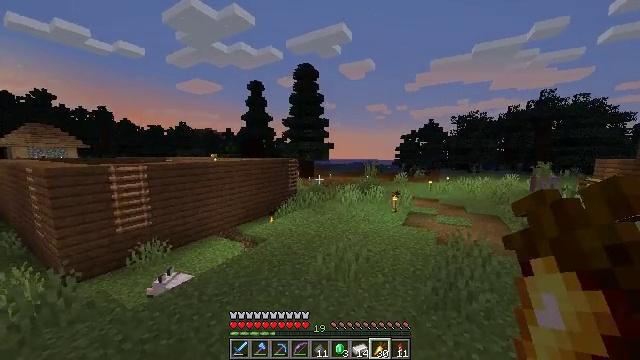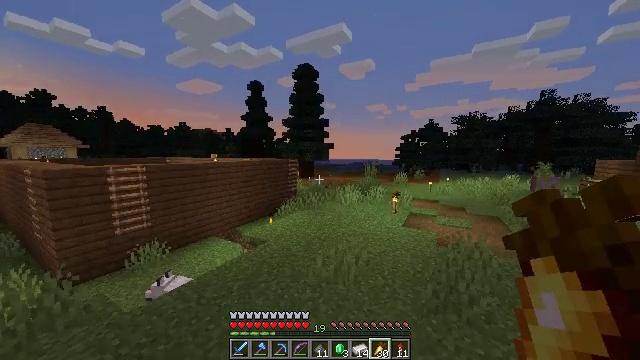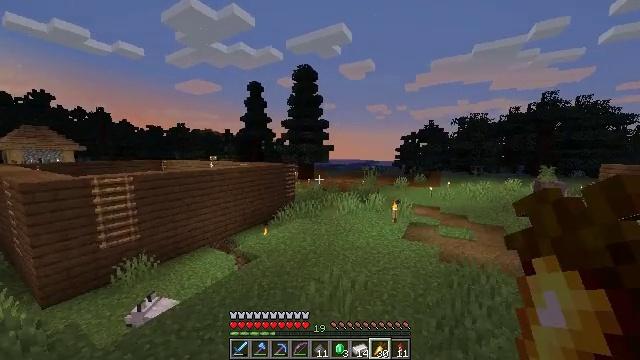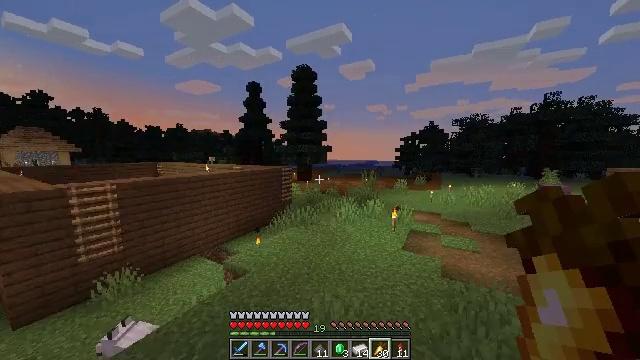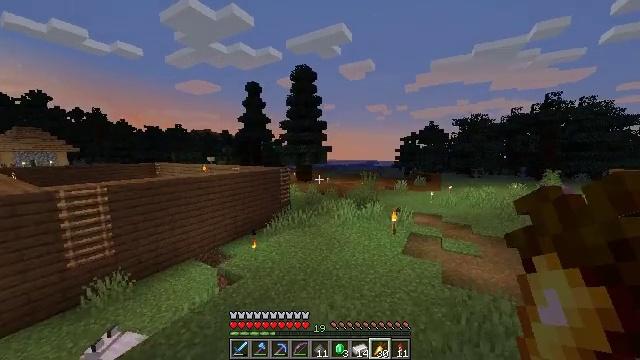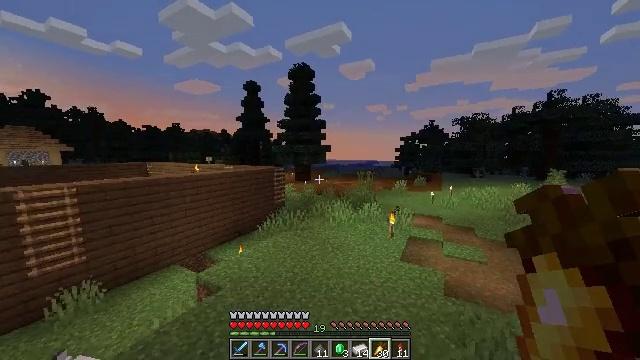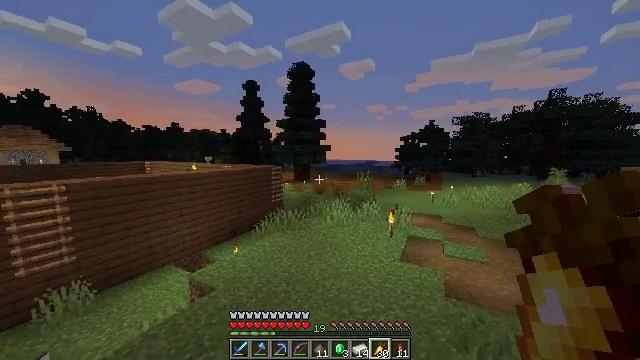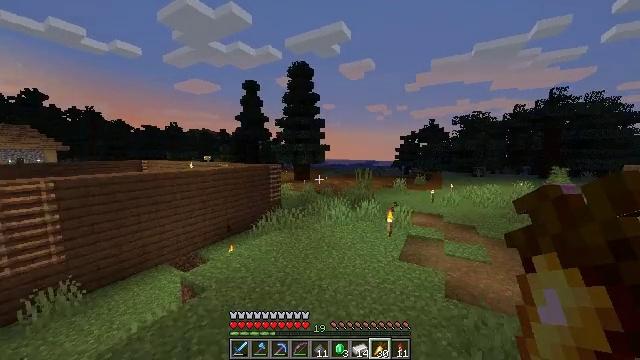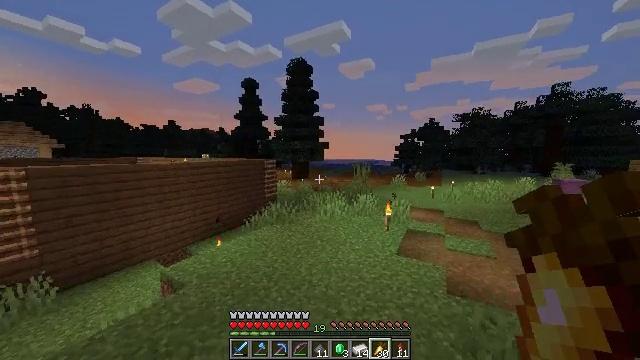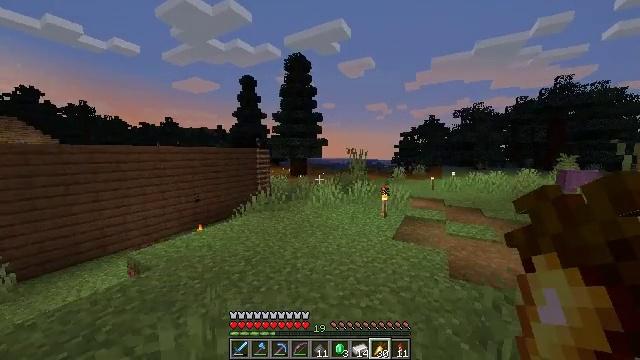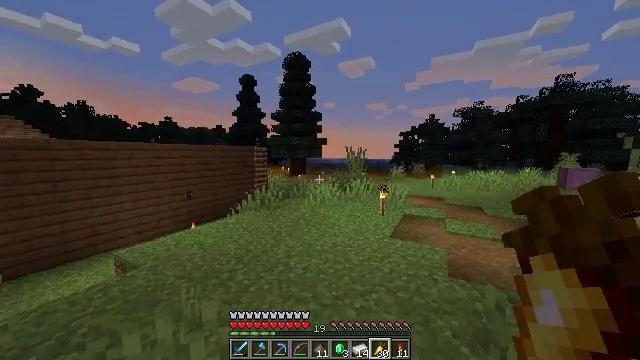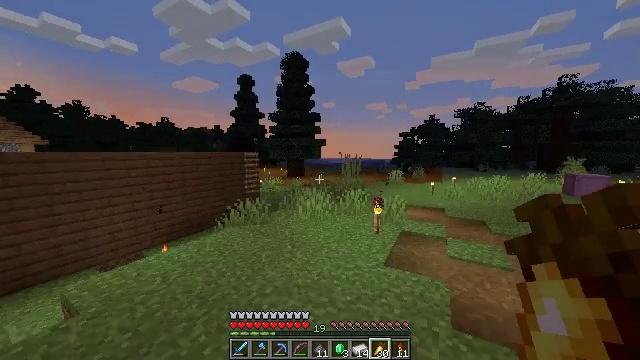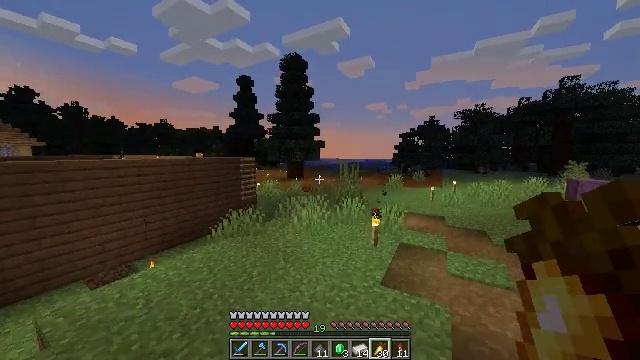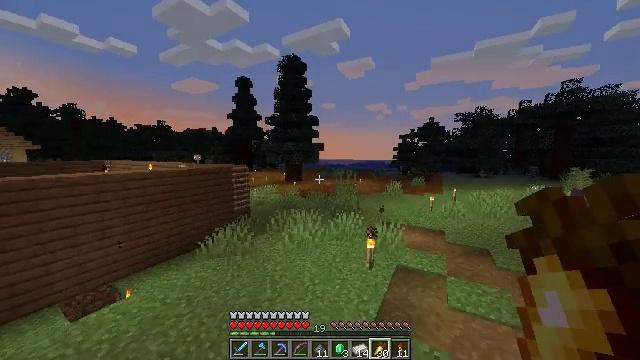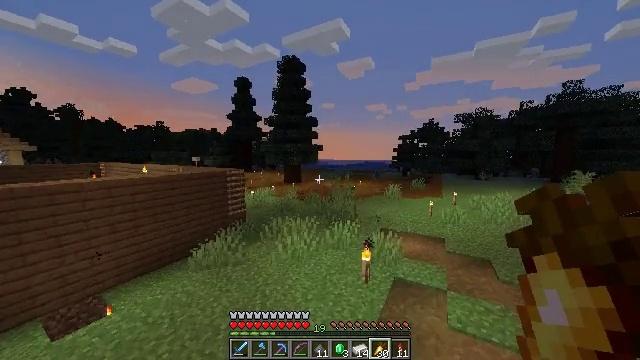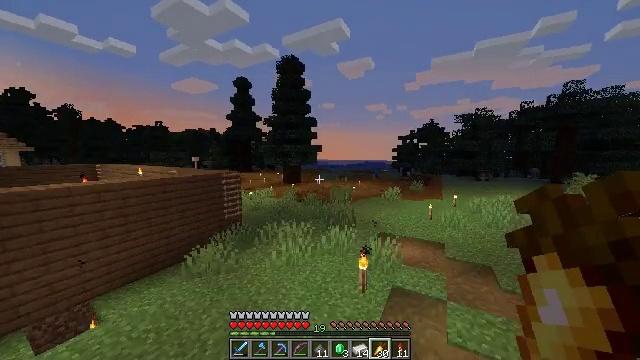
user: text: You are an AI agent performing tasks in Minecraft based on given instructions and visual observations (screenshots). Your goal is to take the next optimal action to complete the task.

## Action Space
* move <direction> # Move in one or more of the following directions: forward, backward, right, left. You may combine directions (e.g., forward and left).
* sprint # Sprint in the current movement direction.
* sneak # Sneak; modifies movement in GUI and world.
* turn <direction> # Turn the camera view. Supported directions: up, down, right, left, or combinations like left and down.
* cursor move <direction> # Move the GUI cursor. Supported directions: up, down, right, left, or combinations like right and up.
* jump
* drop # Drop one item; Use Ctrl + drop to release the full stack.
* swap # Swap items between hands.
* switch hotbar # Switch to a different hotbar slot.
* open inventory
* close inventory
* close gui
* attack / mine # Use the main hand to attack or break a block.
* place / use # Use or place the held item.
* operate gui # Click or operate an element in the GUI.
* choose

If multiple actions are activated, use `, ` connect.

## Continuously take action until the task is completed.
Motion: motion action
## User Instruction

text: Construct a firework rocket at a crafting station.
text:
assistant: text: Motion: move forward and move right, jump
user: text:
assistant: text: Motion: move forward and move right, jump
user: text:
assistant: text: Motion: move forward and move right, jump
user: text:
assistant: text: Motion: move forward and move right, jump
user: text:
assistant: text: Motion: move forward and move right, jump
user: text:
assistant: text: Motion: move forward and move right, jump
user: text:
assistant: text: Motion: move forward and move right, jump
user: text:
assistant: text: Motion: move forward and move right, jump
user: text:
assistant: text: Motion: move forward and move right, jump
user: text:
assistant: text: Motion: move forward and move right, jump
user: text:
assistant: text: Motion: move forward and move right, jump
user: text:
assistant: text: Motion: move forward and move right, jump
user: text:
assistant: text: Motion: move forward and move right, jump
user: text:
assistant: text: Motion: move forward and move right, jump
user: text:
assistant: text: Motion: move forward and move right, jump
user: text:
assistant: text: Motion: move forward and move right, jump
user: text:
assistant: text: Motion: move forward, turn left and down, jump
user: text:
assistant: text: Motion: move forward, sprint, turn right, jump
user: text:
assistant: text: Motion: move forward, sprint, turn right, jump
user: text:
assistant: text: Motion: move forward, sprint, turn right, jump
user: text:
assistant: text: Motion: move forward, sprint, turn right, jump
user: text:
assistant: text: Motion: move forward, sprint, turn right, jump
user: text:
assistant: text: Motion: move forward, sprint, turn right and up, jump
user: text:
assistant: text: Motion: move forward, sprint, turn right, jump
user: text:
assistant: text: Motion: move forward, sprint, turn right, jump
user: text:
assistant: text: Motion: move forward, sprint, turn right and down, jump
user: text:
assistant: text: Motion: move forward, sprint, turn right and down, jump
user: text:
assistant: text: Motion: move forward, sprint, turn right and down, jump
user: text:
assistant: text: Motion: move forward, jump
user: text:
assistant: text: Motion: move forward, turn down, jump